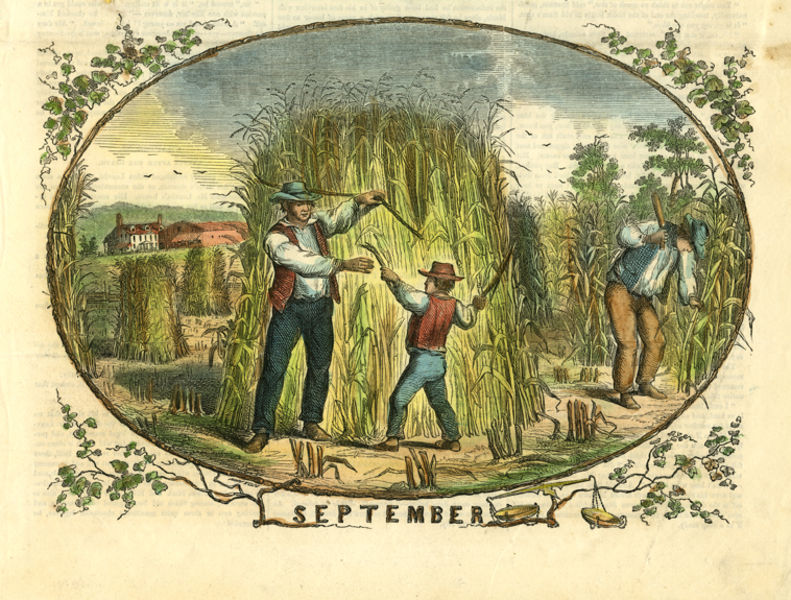
Titel: September (part of The Twelve Months of the Year)
Standort: Amherst (Massachusetts, USA)
Institution: Mead Art Museum, Amherst College
Schlagwörter: himmel, bäume, menschen, hüte, häuser, vögel, oval, ranken, ernte, blue, fight, hat, men, people, red, white, country, green, painting, windows, yellow, picture, pink, brown, flower, clouds, man, sky, tree, building, field, hill, house, landscape, roof, trees, boy, child, male, september, autumn, grass, plants, side, ähren, drawing, animals, bird, hats, illustration, birds, fall, rope, door, victorian, rural, ivy, leaves, pastoral, vest, family, scale, crop, animal, farm, farmer, cane, chimneys, grapes, work, working, farmers, worker, cut, tan, father, son, bucolic, boys, text, vine, vines, tools, hay, corps, calendar, countryside, hoe, corn, wheat, farming, labor, harvest, crops, homes, cutting, sickle, grain, seed, hiding, had, hard, calender, season, weed, stalks, chop, stumps, month, tying, ow, binding, libra, the card of a calendar, screw, sepetember, weedwhacker, canes, dormers, brwn, staks, haverst, crop[